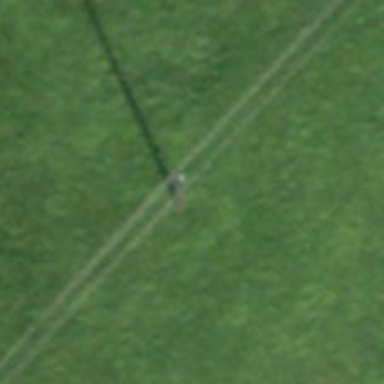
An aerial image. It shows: Power pole.